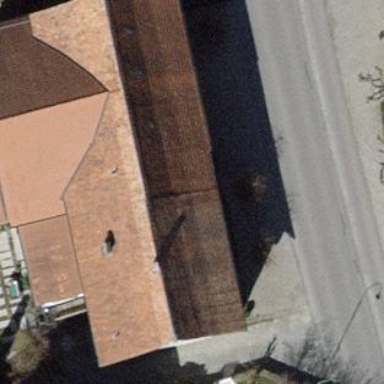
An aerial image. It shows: Farm building with gabled roof.